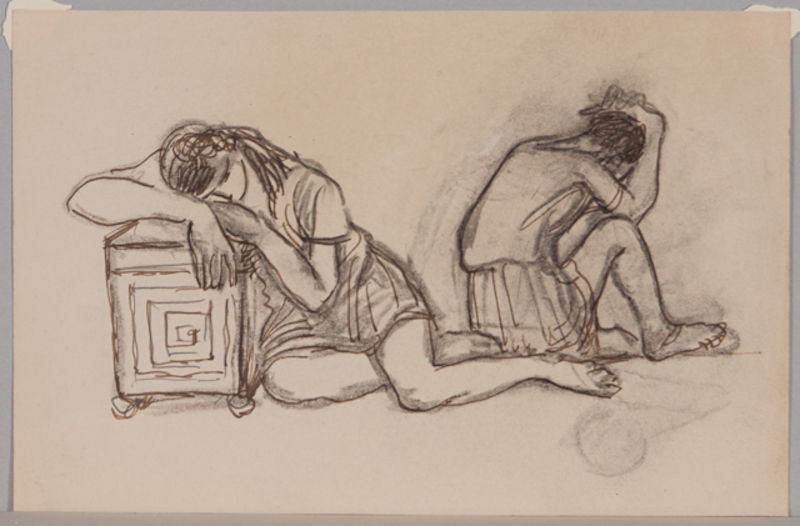
Titel: A Couple
Künstler: Mstislav Dobuzhinskii
Standort: Amherst (Massachusetts, USA)
Institution: Mead Art Museum, Amherst College
Schlagwörter: mann, schlaf, frauen, menschen, mädchen, sitzen, frau, zeichnung, rock, böse, trauer, beine, kauern, liegen, schlafen, sitz, grafik, linien, figuren, truhe, streit, bleistift, kiste, schweigen, müde, erschöpft, klage, mäde